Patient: sex M, age 66
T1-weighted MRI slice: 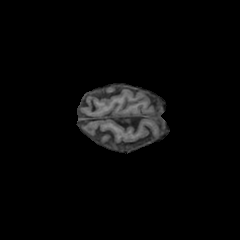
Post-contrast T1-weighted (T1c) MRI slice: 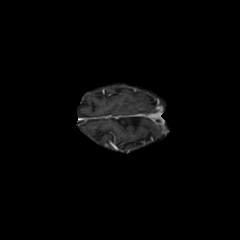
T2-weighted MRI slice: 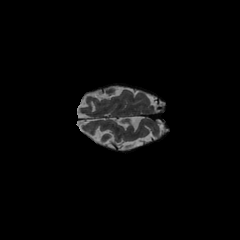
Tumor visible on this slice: no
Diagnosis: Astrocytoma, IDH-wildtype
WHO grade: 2